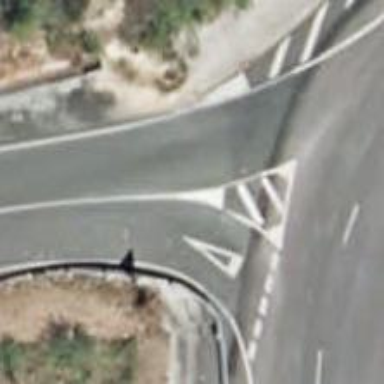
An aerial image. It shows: Road with "give way" sign.